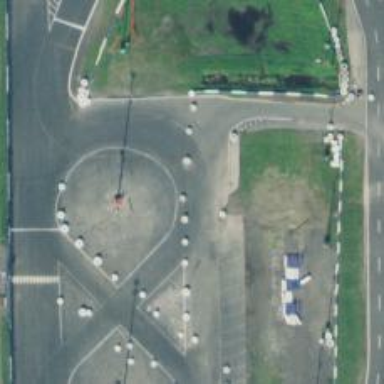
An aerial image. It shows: Asphalt raceway designed for motor sports.